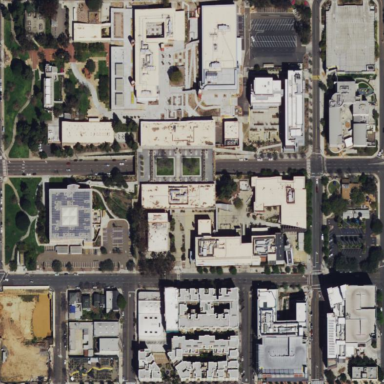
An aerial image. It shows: College.